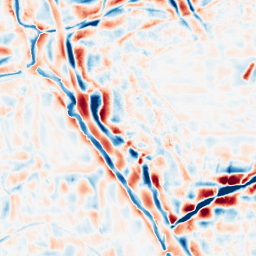
Category: wavelet
Decomposition family: wavelet_dwt
Decomposition parameters: wavelet: coif2
level: 4
Upsampling method: linear_exact
Upsampling parameters: scale: 2
Upsampling scale: 2